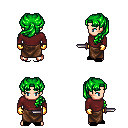
a pixel art fantasy rpg character, male body template, human, light skin, maroon long-sleeve shirt, robe skirt, green princess hairstyle, gold gloves, black slippers, dagger, four views (front, back, left, right), 2x2 character sprite sheet, small pixel art, hard edges, no anti-aliasing